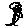
Label: flower